Current action and preconditions to check: path_clear

Your task: For each precondition in the list above, predict whether it will hold at this action.

Consider the current scene as observed from the mobile robot's camera, and analyze the predicted future states of all dynamic agents (e.g., people, animals, vehicles, or any moving entities) within the NEXT SECOND.

IMPORTANT: Only answer "very likely" if you are absolutely certain—based on strong, clear evidence—that a dynamic agent will violate the precondition in the predicted future state. Do NOT answer "very likely" for unlikely, ambiguous, or low-probability risks.

Ask yourself for each precondition: Is there a high probability, with clear and convincing evidence, that the predicted future states of any dynamic agent will interfere with the predicted future state of the currently executing action within the NEXT SECOND, causing that precondition to fail?

Assess the risk level based on these predictions. Use "likely" or "very likely" if motions create a clear risk of interference.

Use "neutral" or "improbable" if agents are nearby but their predicted paths are clearly diverging or non-conflicting.

Failure Risk Categories: "very improbable", "improbable", "neutral", "likely", "very likely"

Answer Format: Output ONLY the probability_of_failure value from these categories: "very improbable", "improbable", "neutral", "likely", "very likely"

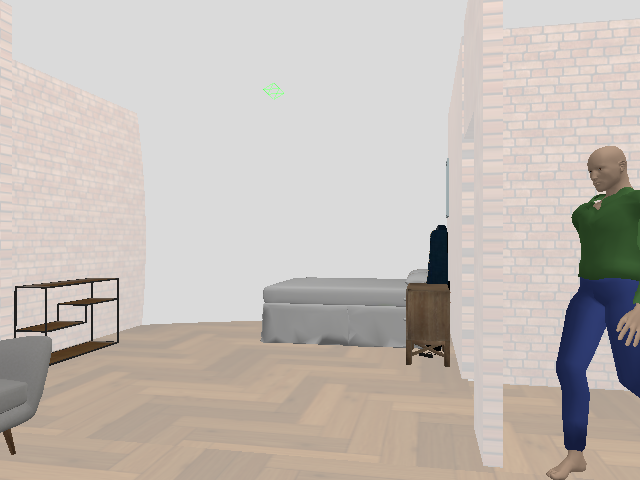

Answer: neutral